Question: I included <URL> in my website
and It seems 'label' and 'select dropdown' can not be aligned well.
How could I fix the the layout broken problem ?
here's the live demo <URL>

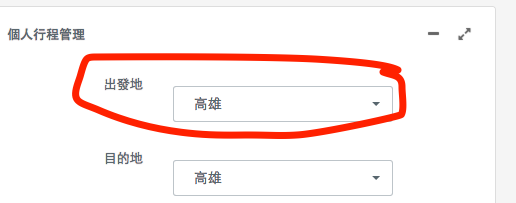
Answer: You should remove margin-top from:
'''
/* line 5, /home/poc/lazy-bird-website/app/assets/stylesheets/city.scss */
#nav-btn-monthly, .btn, .btn-large, .btn-flat {
padding: 0 0.1rem;
width: 90px;
/* margin-top: 20px; */
color: white;
font-size: 1.0rem;
}
'''